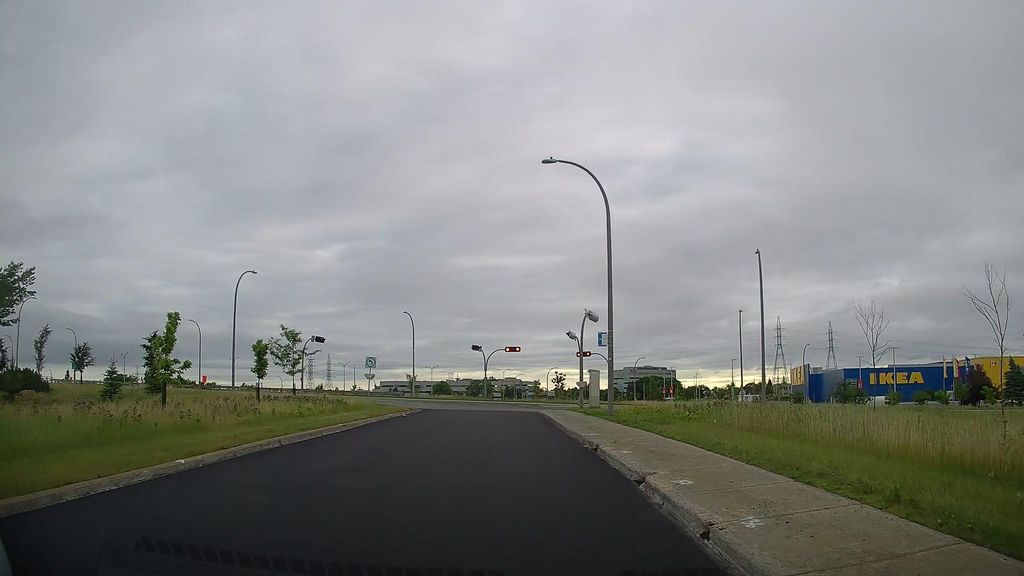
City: montreal